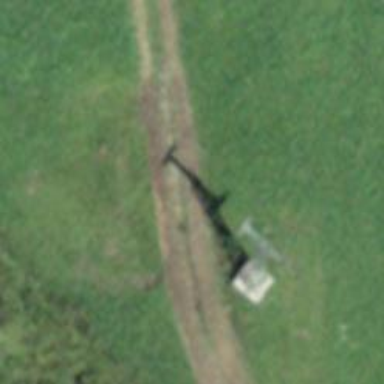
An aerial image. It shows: Pylon used for aerialway.